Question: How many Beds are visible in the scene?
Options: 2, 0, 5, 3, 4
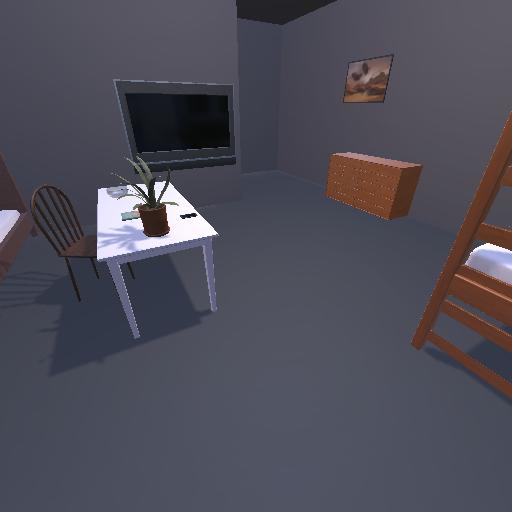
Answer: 2